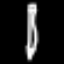
Label: pencil